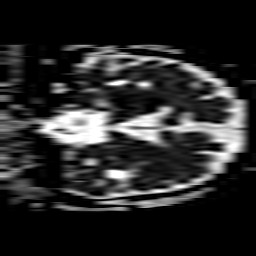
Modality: ADC
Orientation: coronal
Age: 78
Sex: male
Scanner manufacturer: philips
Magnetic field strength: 3 T
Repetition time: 3.776 s
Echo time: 0.06024 s